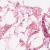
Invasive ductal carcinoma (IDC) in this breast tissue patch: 0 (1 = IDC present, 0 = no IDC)